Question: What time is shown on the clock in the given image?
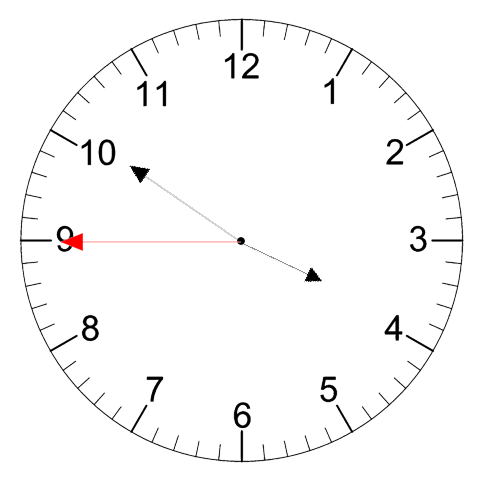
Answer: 03:50:45